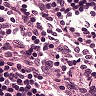
Metastatic tissue present: no